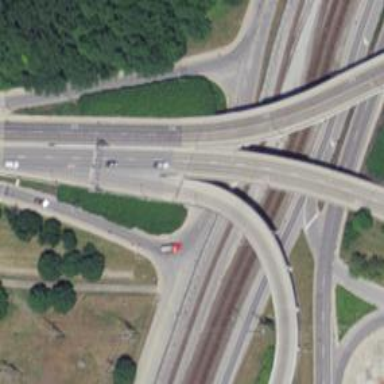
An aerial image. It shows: Secondary road with asphalt surface. It is expressway.